По реке со скоростью $v$ плывут мелкие льдины, которые равномерно распределяются по поверхности воды, покрывая ее $n$-ю часть. В некотором месте реки образовался затор. В заторе льдины полностью покрывают поверхность воды, не нагромождаясь друг на друга (см. рисунок).
С какой скоростью растет граница сплошного льда?
Какая сила действует на $1~м$ ледяной границы между водой и сплошным льдом в заторе со стороны останавливающихся льдин? Плотность льда $\rho=0.91 \cdot 10^{3}~кг/м^{3}$; толщина $h=20~см$; скорость реки $v=0.72~км/ч$; плывущие льдины покрывают $n=0.1$ часть поверхности воды.
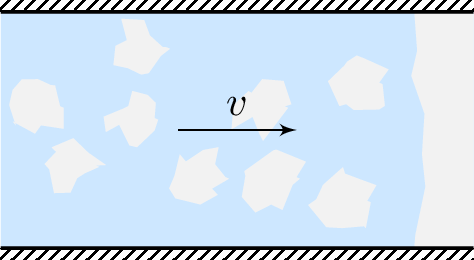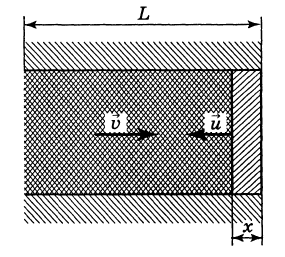
С какой скоростью растет граница сплошного льда?
Решение: Пусть $L$ — длина произвольного участка реки. С этого участка льдины соберутся в сплошной ледяной слой, длина которого $x=L n$ (см. рисунок).  При скорости движения границы $u$ это произойдет за время $\tau=\frac{x}{u}$. Тогда $v \tau+u \tau=L$, откуда $$ u=\frac{n v}{1-n}=0.022~м/с. $$
Ответ: $$ u=\frac{n v}{1-n}=0.022~м/с. $$

Какая сила действует на $1~м$ ледяной границы между водой и сплошным льдом в заторе со стороны останавливающихся льдин?
Решение: Сила давления на единицу длины границы затора равна импульсу, передаваемому в единицу времени затору останавливающимися льдинами. За время $\Delta t$ к единичной длине границы присоединяются льдины общей массы $\Delta m=\rho u h \Delta t$. Тогда можно записать $$ F \Delta t=v \cdot \Delta m=\rho u h v \Delta t. $$ Таким образом, сила давления на единицу длины границы затора равна $$ F=\frac{n v^{2}}{1-n} \rho h=0.8~Н/м. $$
Ответ: $$ F=\frac{n v^{2}}{1-n} \rho h=0.8~Н/м. $$
Темы:
T, Механика, Динамика, Всероссийские